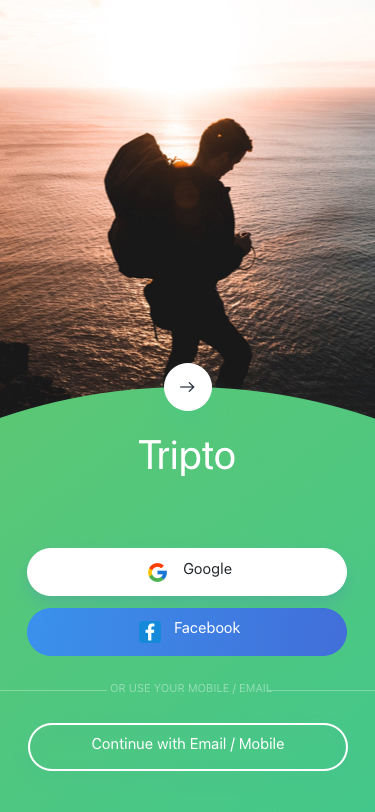
Text in this UI design:
OR USE YOUR MOBILE / EMAIL
Continue with Email / Mobile
Google
Facebook
Townhouse